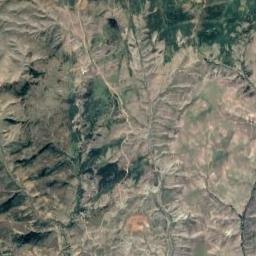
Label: mountain